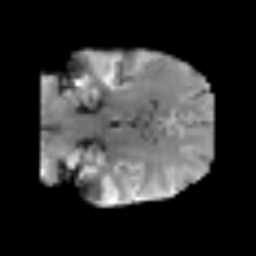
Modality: T2w
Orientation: coronal
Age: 55
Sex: male
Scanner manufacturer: siemens
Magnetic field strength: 3 T
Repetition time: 3.2 s
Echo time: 0.081 s